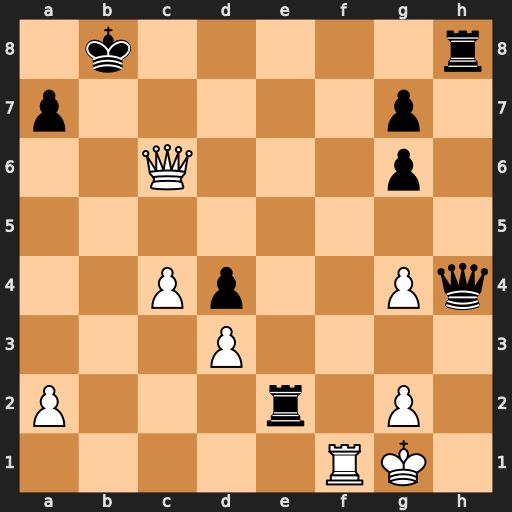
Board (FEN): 1k5r/p5p1/2Q3p1/8/2Pp2Pq/3P4/P3r1P1/5RK1
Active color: w
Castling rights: -
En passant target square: -
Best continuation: Rb1+ Rb2 Rxb2#